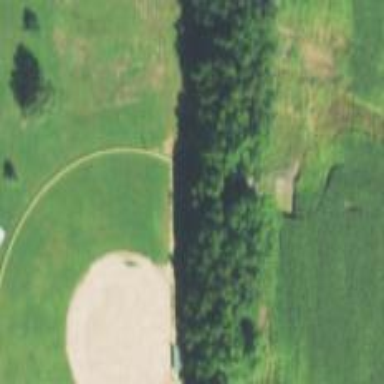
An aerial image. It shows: Baseball pitch for leisure and sports activities.